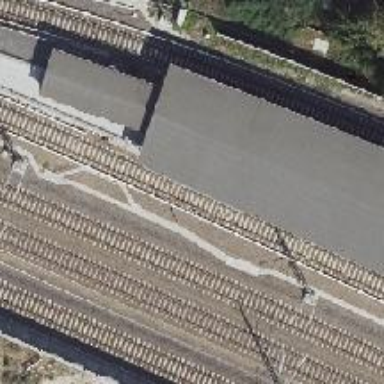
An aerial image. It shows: Railway signal.